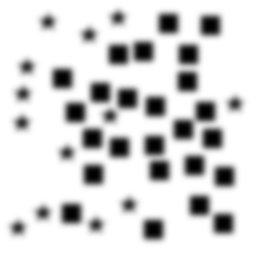
Squares: 25
Triangles: 0
Stars: 13
Total shapes: 38